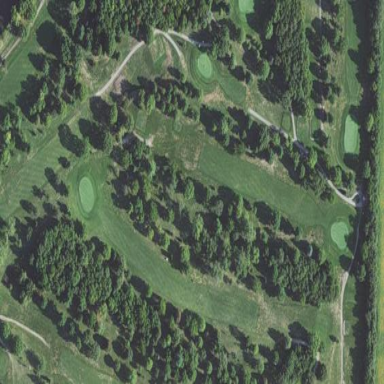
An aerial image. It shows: Golf fairway surrounded by grass.